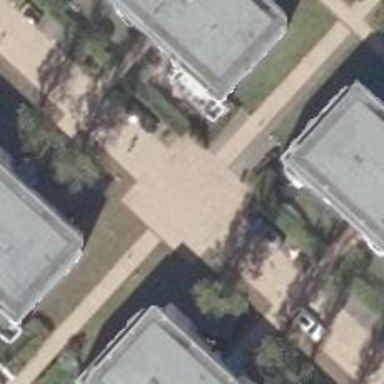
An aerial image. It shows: Living street.